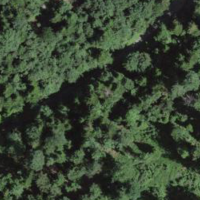
EUNIS habitat code: 44
Species observed at this site:
Campanula trachelium